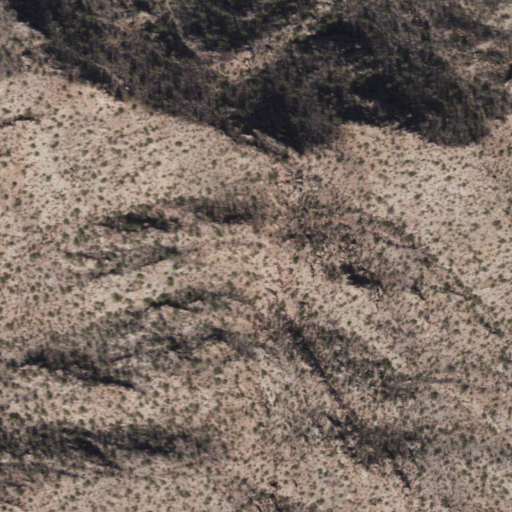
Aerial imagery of mountains in Arizona named Sonoyta Mountains containing only shrub